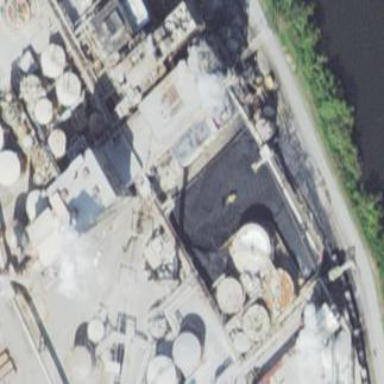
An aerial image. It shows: Power plant.